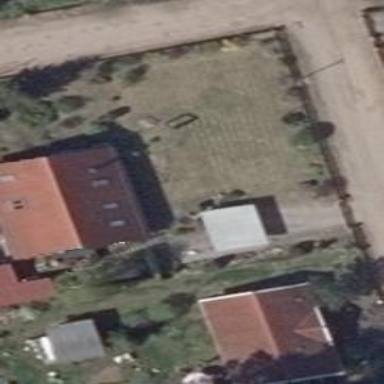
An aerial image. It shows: Part of building.